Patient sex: M
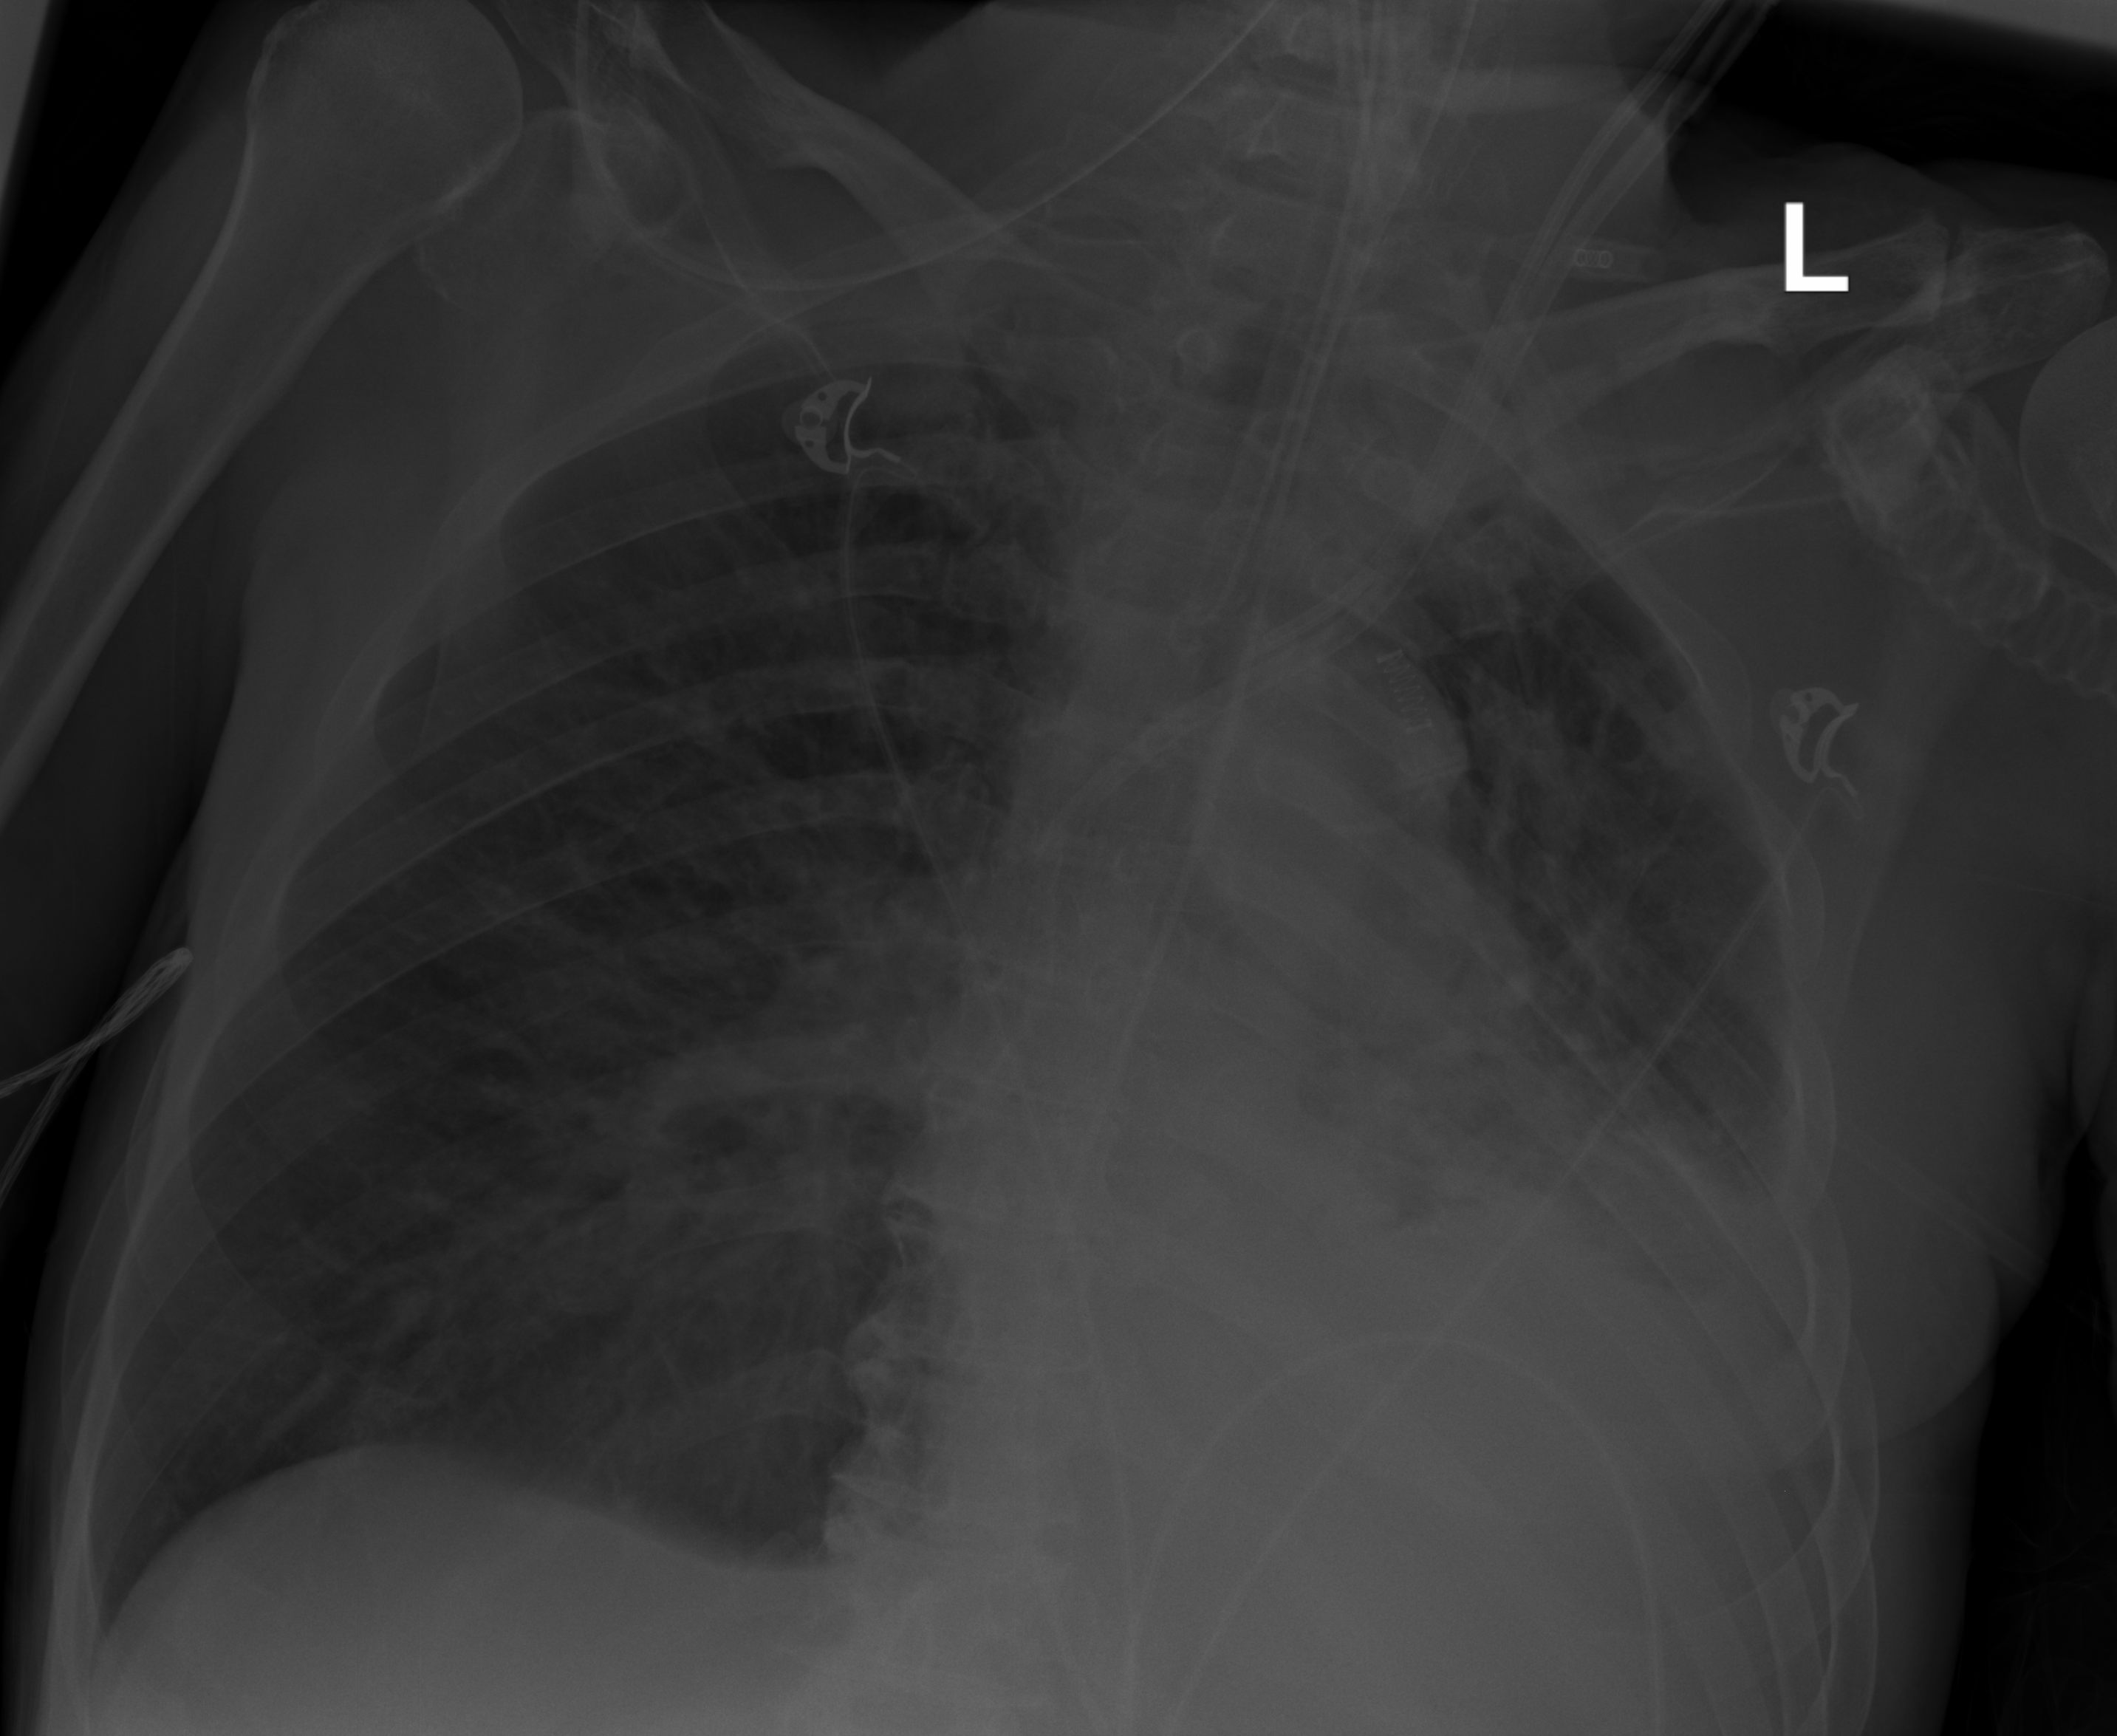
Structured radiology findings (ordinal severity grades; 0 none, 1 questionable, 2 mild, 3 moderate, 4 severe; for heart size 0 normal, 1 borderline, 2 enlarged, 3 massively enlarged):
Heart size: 2
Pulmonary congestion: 2
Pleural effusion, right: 2
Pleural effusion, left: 2
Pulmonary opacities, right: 2
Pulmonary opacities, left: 2
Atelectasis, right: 2
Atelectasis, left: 3